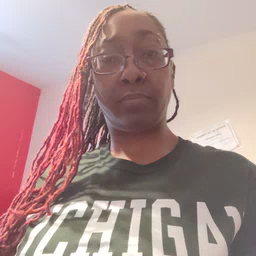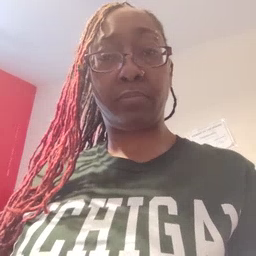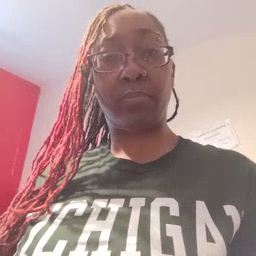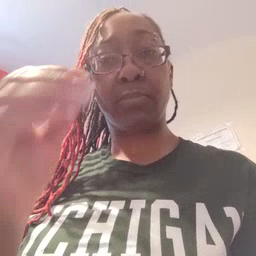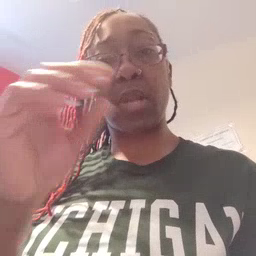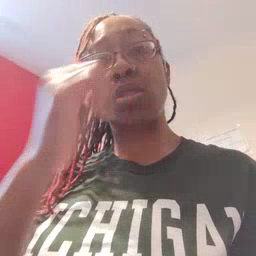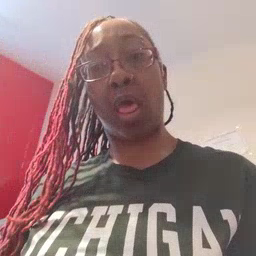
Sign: another